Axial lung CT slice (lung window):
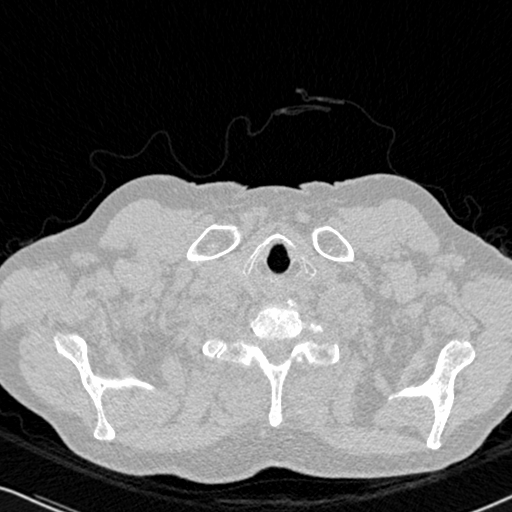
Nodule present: no